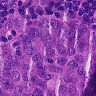
Metastatic tissue present: yes